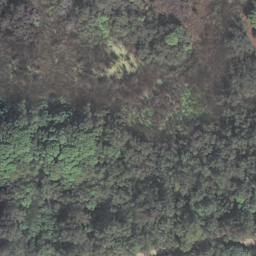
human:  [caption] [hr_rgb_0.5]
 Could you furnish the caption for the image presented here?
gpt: It is a dense forest with green and grey plants .

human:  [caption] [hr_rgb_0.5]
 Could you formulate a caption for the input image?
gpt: Some plants are withered while the others healthy in the forest .

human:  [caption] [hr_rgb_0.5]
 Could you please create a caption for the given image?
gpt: There are some plants withered while the others healthy in the forest .

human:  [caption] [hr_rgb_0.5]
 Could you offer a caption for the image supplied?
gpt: This is a forest with green and grey plants .

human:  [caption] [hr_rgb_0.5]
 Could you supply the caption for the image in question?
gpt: Some plants are withered while the others are healthy in the forest .